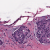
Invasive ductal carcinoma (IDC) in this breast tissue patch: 0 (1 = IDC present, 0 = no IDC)